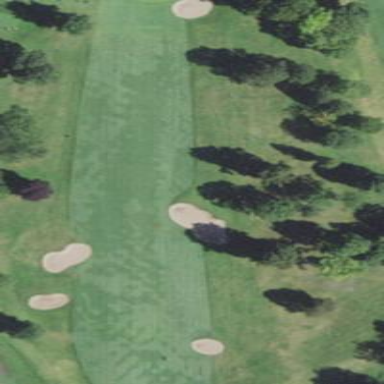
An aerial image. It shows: Golf fairway surrounded by grass.